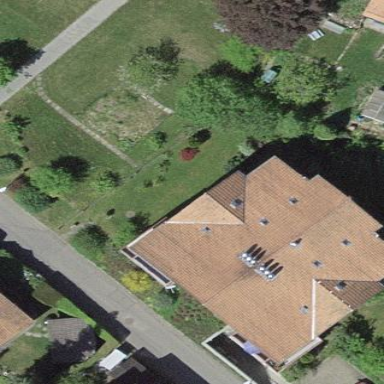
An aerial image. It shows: Residential building.